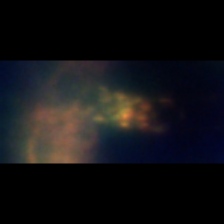
Taxon: Diatom_aggregate
Group: Diatoms